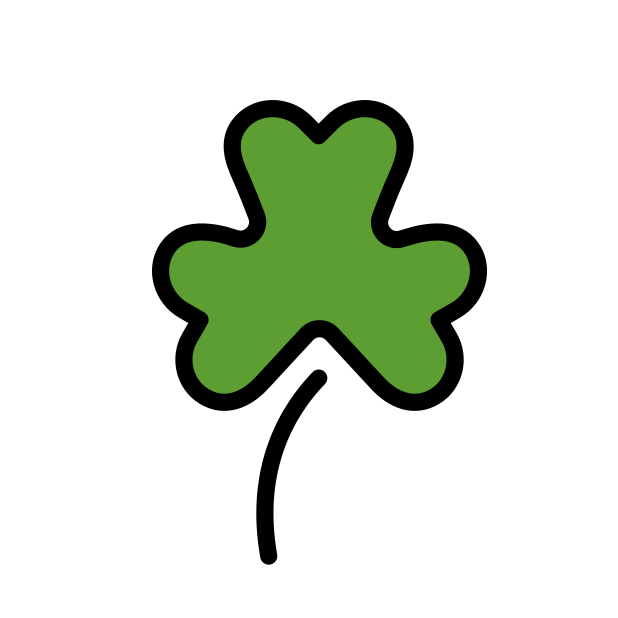
shamrock